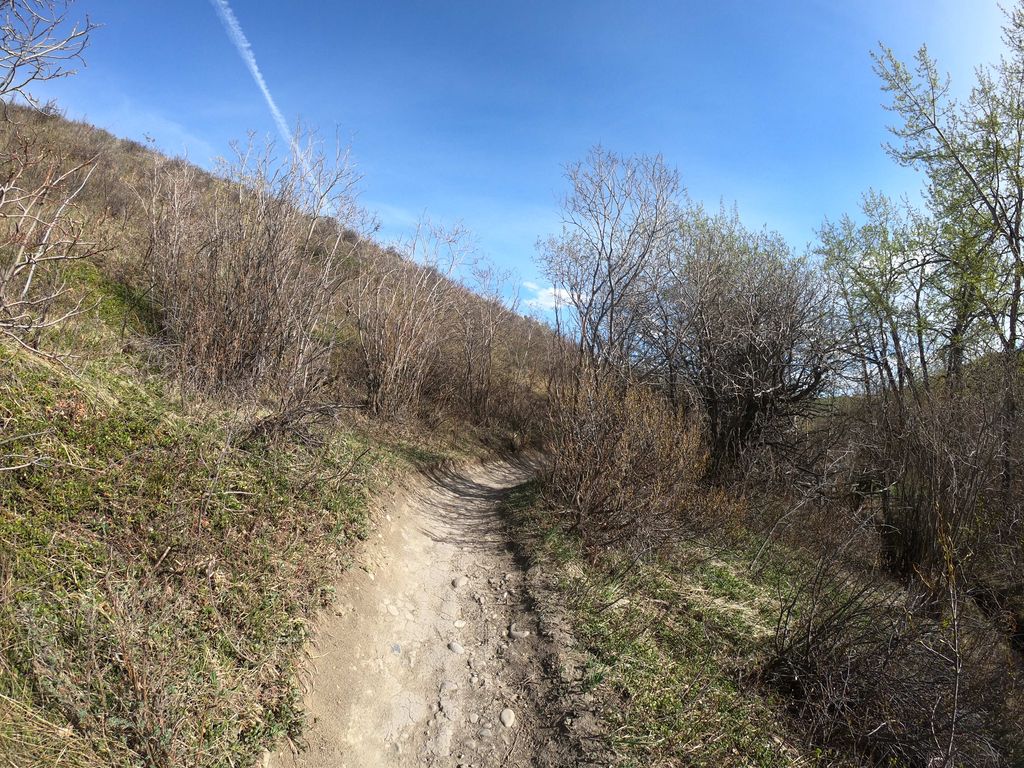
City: calgary